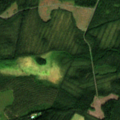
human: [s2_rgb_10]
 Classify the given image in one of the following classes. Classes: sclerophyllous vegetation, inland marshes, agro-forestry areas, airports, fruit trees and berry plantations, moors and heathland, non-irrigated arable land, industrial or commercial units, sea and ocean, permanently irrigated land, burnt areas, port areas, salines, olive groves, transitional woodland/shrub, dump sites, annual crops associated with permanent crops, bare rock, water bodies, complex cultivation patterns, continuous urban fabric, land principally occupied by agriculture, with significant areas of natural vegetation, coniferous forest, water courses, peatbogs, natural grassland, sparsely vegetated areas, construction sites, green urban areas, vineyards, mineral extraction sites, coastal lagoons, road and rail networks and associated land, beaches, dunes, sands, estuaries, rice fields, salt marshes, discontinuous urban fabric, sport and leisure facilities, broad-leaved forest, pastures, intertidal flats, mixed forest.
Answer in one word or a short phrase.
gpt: non-irrigated arable land, coniferous forest, transitional woodland/shrub